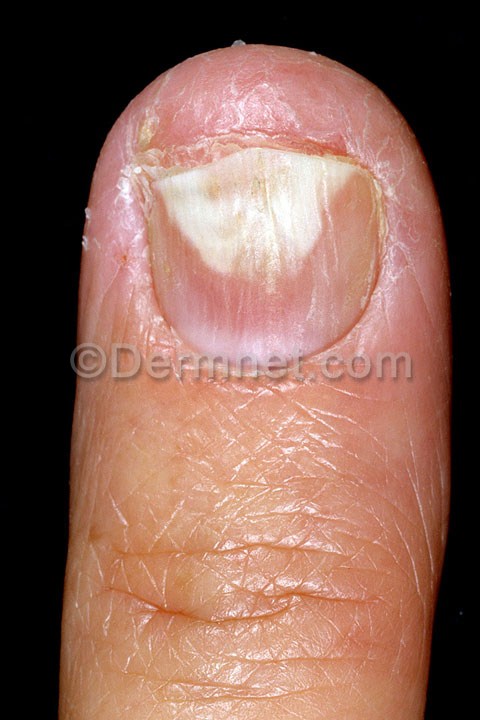
Disease: Nail Fungus and other Nail Disease